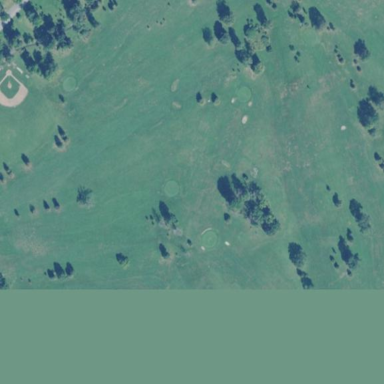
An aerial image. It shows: Golf course surrounded by greenery.